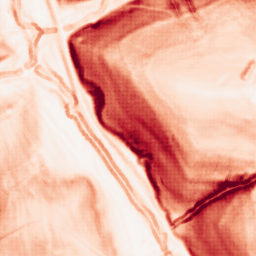
Category: morphological
Decomposition family: morphological_gradient
Decomposition parameters: size: 3
shape: disk
Upsampling method: sinc_blackman
Upsampling parameters: scale: 2
kernel_size: 4
Upsampling scale: 2